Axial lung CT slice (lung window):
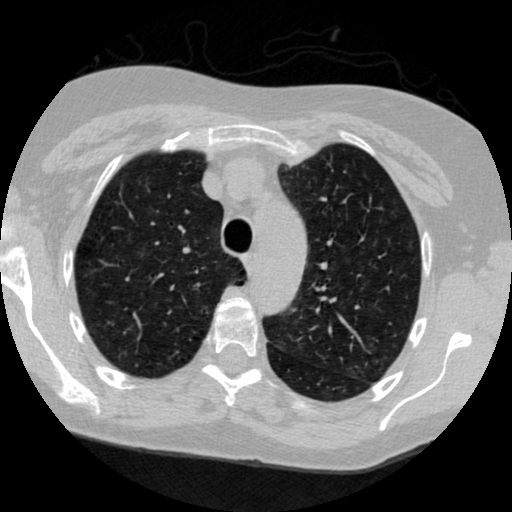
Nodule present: no